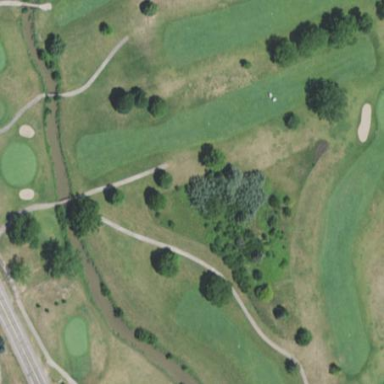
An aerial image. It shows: Golf fairway surrounded by grass.